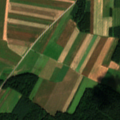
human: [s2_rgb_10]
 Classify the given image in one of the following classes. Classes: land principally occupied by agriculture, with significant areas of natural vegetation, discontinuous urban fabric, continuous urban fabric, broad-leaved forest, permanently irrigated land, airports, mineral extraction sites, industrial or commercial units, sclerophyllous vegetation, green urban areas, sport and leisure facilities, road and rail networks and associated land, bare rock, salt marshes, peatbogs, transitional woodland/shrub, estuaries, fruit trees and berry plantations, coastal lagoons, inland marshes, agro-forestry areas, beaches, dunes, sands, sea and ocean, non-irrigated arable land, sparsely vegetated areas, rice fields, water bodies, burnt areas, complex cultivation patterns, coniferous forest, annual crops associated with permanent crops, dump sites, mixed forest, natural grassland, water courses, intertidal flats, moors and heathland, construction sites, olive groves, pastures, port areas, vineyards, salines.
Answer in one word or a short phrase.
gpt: non-irrigated arable land, coniferous forest, mixed forest